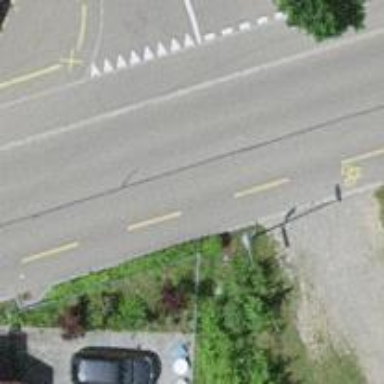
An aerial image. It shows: Residential road with asphalt surface and sidewalk on the left side.